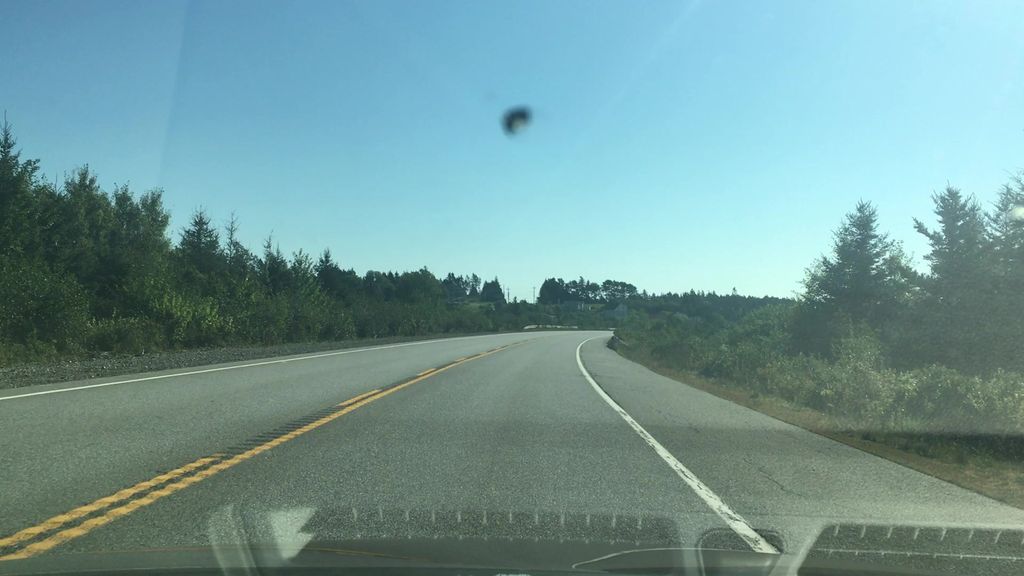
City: halifax